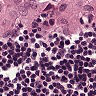
Metastatic tissue present: yes